Question: i try to create popupWindow with preView where user can see images from gallery.
But first and second images are hiden and at the end of scrollView is empty space like in a screenshot.

I am try to use
layout.addView(imageView);
'''
private void showAttachmentPopup() {
LayoutInflater layoutInflater = (LayoutInflater) this.getSystemService(Context.LAYOUT_INFLATER_SERVICE);
View popupView = layoutInflater.inflate(R.layout.attachemnts_file_popup, null, false);
PopupWindow pw = new PopupWindow(popupView, LayoutParams.FILL_PARENT, LayoutParams.WRAP_CONTENT, true);
RelativeLayout.LayoutParams params = new RelativeLayout.LayoutParams(LayoutParams.FILL_PARENT, LayoutParams.WRAP_CONTENT);
params.addRule(RelativeLayout.BELOW, findViewById(R.id.layout_sent).getId());
popupView.setLayoutParams(params);
LinearLayout layout_attachment = (LinearLayout) popupView.findViewById(R.id.layout_attachment);
RoundedImageView roundedImageView = new RoundedImageView(this);
LinearLayout.LayoutParams lp = new LinearLayout.LayoutParams(LinearLayout.LayoutParams.WRAP_CONTENT, LinearLayout.LayoutParams.WRAP_CONTENT, Gravity.CENTER);
lp.setMargins(5, 5, 5, 5);
roundedImageView.setLayoutParams(lp);
roundedImageView.setScaleType(RoundedImageView.ScaleType.FIT_XY);
roundedImageView.setImageBitmap(bitmap);
layout_attachment.addView(roundedImageView);
pw.setOutsideTouchable(true);
pw.setBackgroundDrawable(new BitmapDrawable());
pw.showAtLocation(mBtnAttach, Gravity.BOTTOM | Gravity.LEFT, locateView(mBtnAttach).bottom, locateView(mBtnAttach).right);
}
'''
And if I try to add this bitmap few time this error happens.
In my xml just HorizontalScrollView and LinearLayout into here
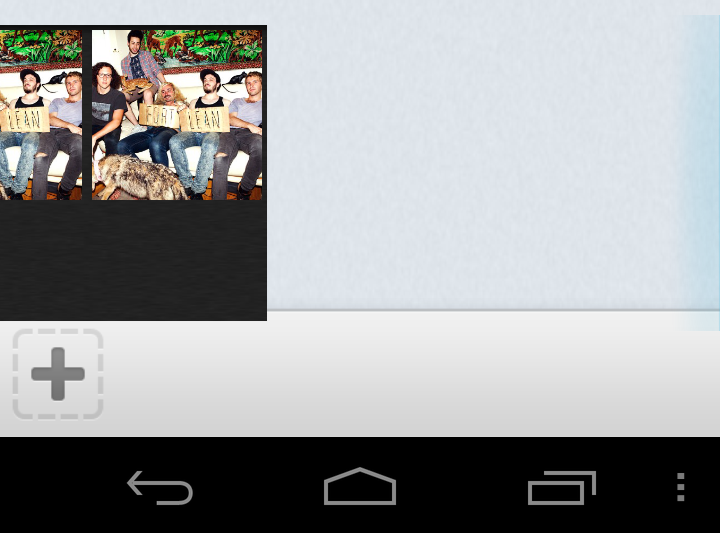
Answer: I ( guess ) i had the same issue, looked the same.
What helped me out was to set adjustViewBounds:
'''
roundedImageView.setAdjustViewBounds(true);
'''
Hope it suits your case!